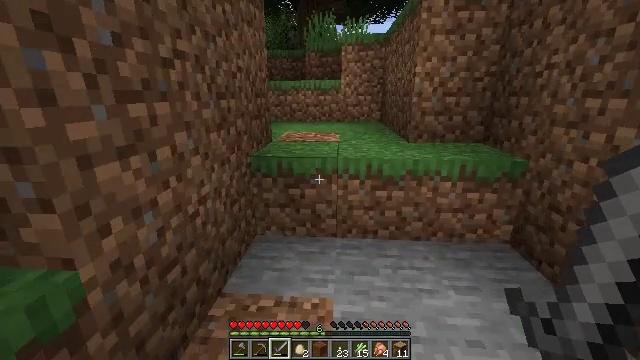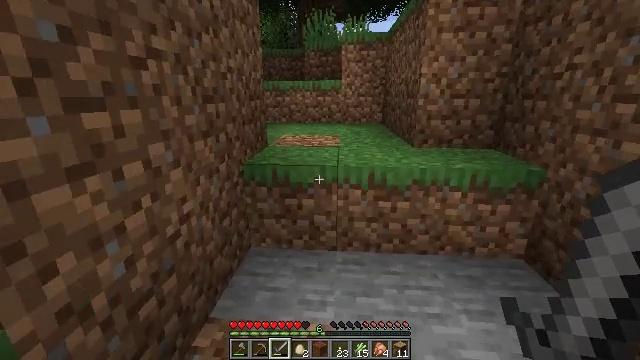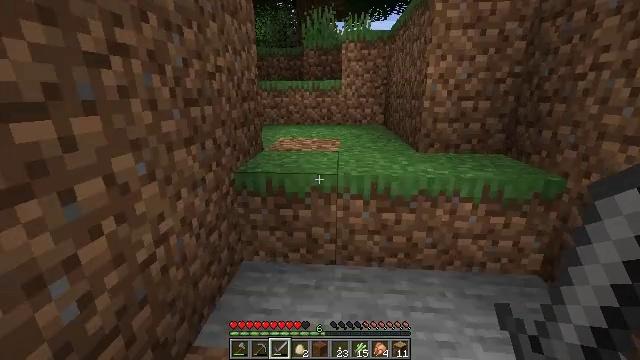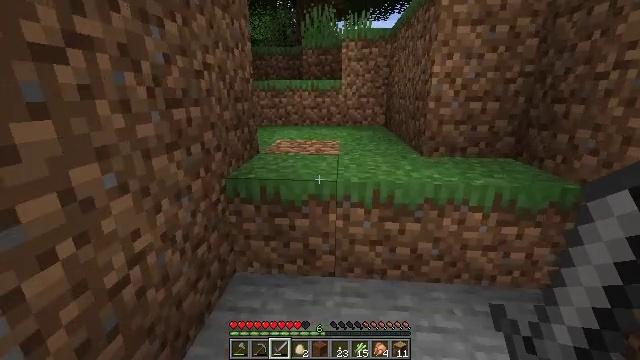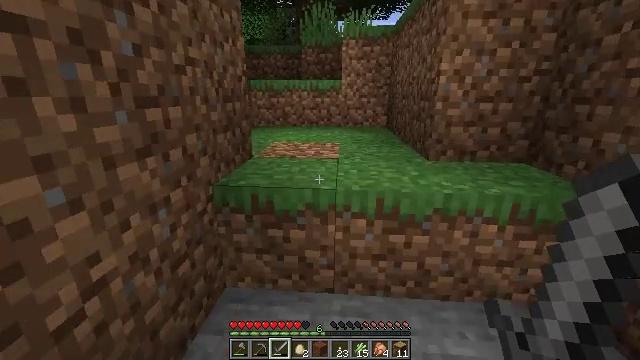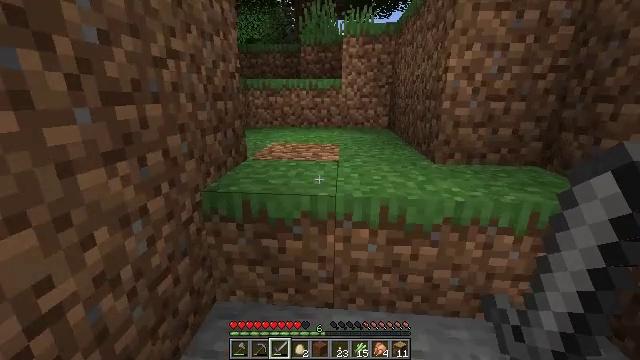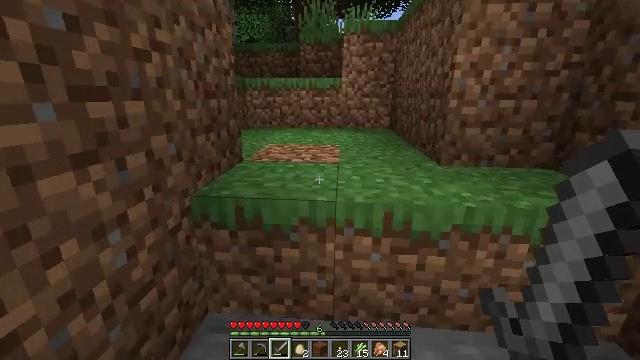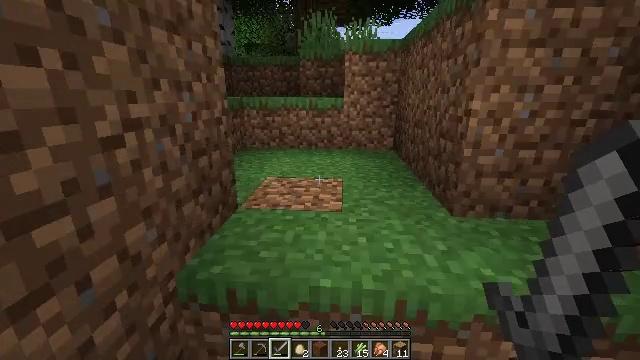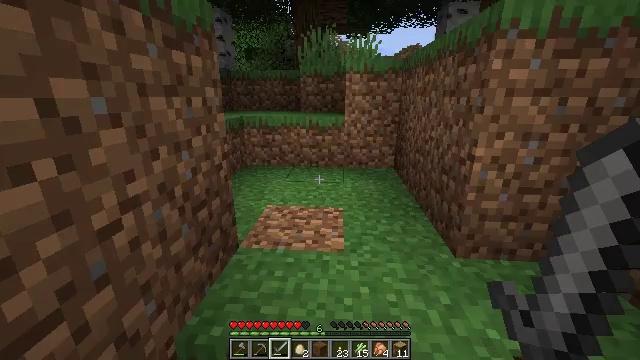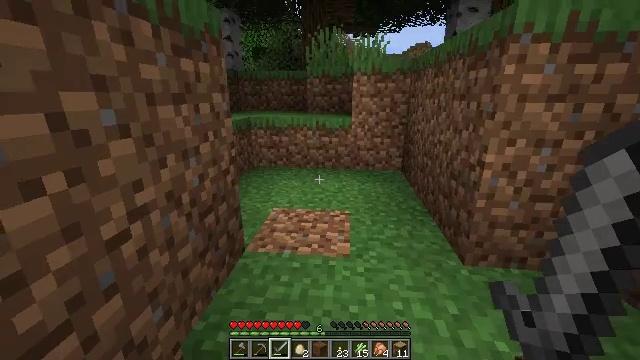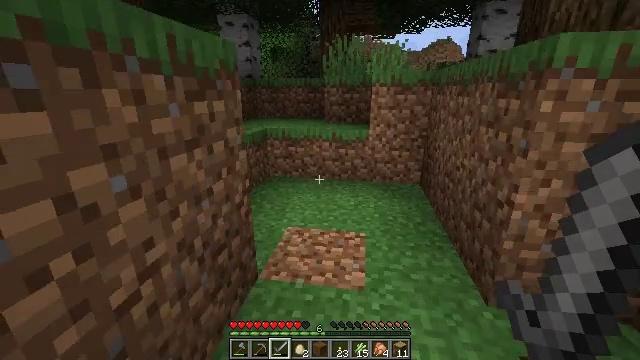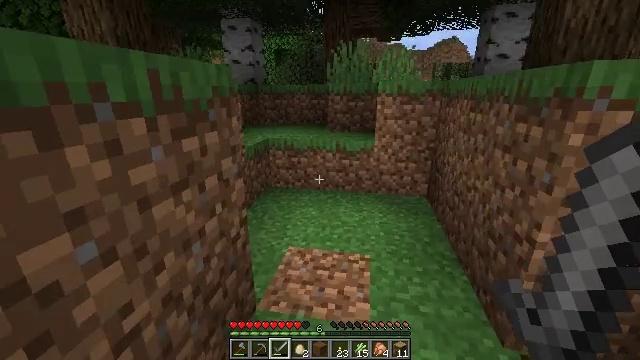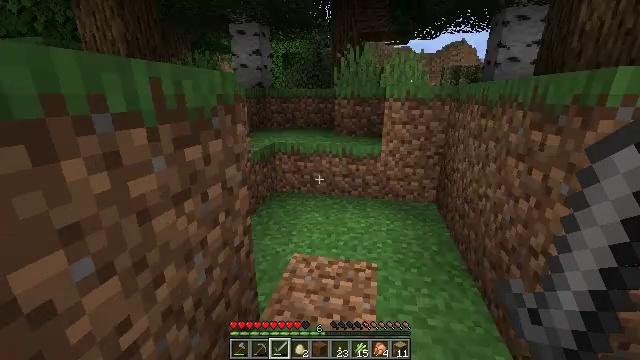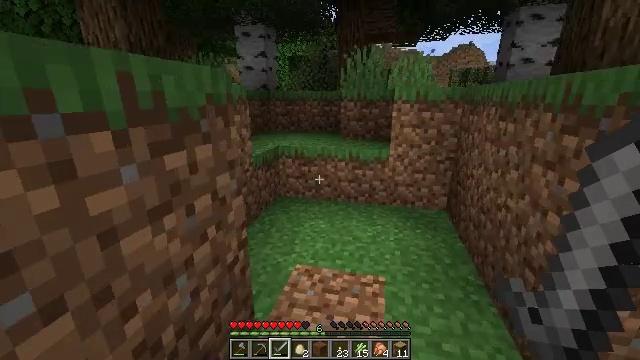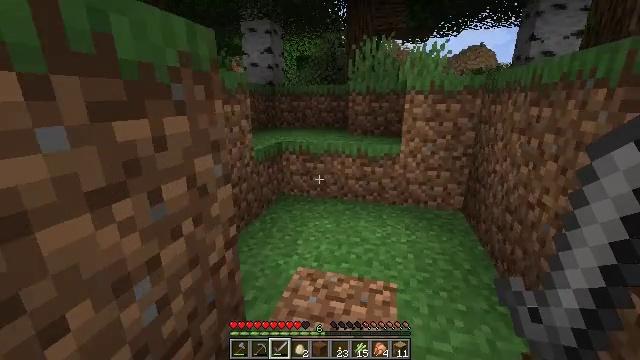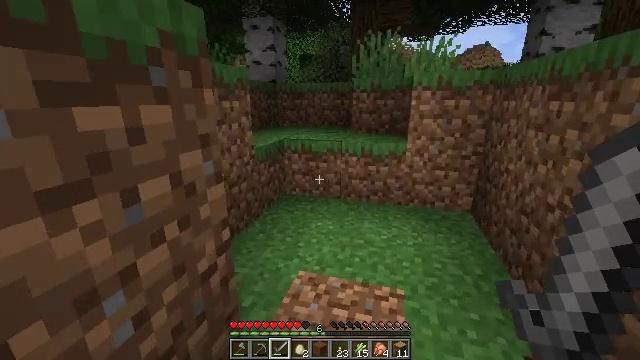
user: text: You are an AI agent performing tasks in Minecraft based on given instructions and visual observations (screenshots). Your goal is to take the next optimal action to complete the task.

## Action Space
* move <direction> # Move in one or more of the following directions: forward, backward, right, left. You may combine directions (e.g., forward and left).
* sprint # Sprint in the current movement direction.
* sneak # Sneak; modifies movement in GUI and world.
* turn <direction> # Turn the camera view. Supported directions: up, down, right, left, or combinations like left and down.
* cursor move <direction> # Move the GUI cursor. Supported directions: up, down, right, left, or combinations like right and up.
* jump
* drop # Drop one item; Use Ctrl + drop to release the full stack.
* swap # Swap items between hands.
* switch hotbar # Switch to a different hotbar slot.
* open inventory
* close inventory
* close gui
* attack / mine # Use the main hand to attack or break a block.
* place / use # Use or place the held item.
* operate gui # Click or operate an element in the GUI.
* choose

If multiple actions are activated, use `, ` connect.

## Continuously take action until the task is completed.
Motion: motion action
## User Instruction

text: Gather lilac from the ground.
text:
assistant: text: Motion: move forward
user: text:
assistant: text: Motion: move forward
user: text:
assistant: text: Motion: move forward
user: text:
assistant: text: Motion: move forward
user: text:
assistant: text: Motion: move forward
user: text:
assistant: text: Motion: move forward
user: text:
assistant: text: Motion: move forward, jump
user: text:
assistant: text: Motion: move forward, jump
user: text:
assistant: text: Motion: move forward, turn left, jump
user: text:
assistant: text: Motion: move forward, turn left, jump
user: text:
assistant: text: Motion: move forward
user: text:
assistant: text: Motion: move forward, turn left
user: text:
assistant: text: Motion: move forward, turn left
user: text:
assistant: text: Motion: move forward, turn left
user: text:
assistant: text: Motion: move forward
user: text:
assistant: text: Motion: move forward
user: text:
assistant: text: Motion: move forward
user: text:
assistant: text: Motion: move forward
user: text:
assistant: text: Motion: move forward
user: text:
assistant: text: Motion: move forward
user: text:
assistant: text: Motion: move forward
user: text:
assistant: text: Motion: move forward
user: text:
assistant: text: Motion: move forward
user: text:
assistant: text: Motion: move forward, jump
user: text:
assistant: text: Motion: move forward, jump
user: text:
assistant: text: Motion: move forward, jump
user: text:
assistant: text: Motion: move forward, jump
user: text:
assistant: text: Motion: move forward
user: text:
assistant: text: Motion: move forward
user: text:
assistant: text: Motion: move forward